Question: I am trying to add a custom dialog with custom buttons, is this possible? If so, how can we do it?

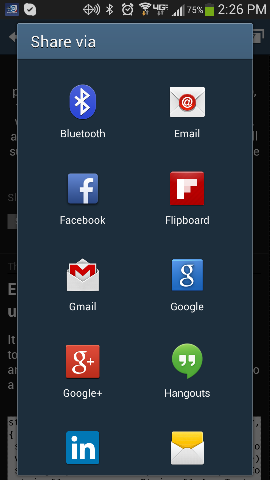
Answer: It certainly is possible. Take a look at 'GridView' you will need to create a custom 'Adapter' to load Images and titles for each of the items in the grid.
I would go something like this about this.
Create a simple class for holding information about each item in the Grid. Let us call it 'GridItem'.
'''
public class GridItem
{
public string Title { get; set; }
public int ImageResourceId { get; set; }
public Action ClickAction { get; set; }
}
'''
'Title' is the title under the Image, 'ImageResoruceId' is the Resource Drawable ID in your project, i.e.: 'Resource.Drawable.googleplus' and 'ClickAction' is the 'Action' to do when the item is clicked.
Now create a Layout for the items in the Grid. 'grid_item.axml'.
'''
<?xml version="1.0" encoding="utf-8"?>
<RelativeLayout xmlns:android="http://schemas.android.com/apk/res/android"
android:layout_width="wrap_content"
android:layout_height="wrap_content">
<TextView
android:id="@+id/grid_item_title"
android:layout_height="wrap_content"
android:layout_width="fill_parent"
android:layout_marginTop="2dp"
android:layout_marginBottom="2dp"
android:layout_alignParentBottom="true"
android:gravity="center_horizontal"
android:layout_centerHorizontal="true" />
<ImageView
android:id="@+id/grid_item_image"
android:layout_above="@+id/grid_item_title"
android:layout_height="fill_parent"
android:layout_width="fill_parent" />
</RelativeLayout>
'''
Now a custom 'Adapter', 'GridAdapter'.
'''
public class GridAdapter : BaseAdapter<GridItem>
{
private readonly IList<GridItem> _items;
private readonly Context _context;
public GridAdapter(Context context, IList<GridItem> items)
{
_context = context;
_items = items;
}
public override long GetItemId(int position)
{
return position;
}
public override View GetView(int position, View convertView, ViewGroup parent)
{
var item = _items[position];
var view = convertView;
if (view == null)
{
var inflater = LayoutInflater.FromContext(_context);
view = inflater.Inflate(Resource.Layout.grid_item, parent, false);
view.Clickable = true;
view.Click += (s, a) => item.ClickAction.Invoke();
}
var image = view.FindViewById<ImageView>(Resource.Id.grid_item_image);
var title = view.FindViewById<TextView>(Resource.Id.grid_item_title);
title.Text = item.Title;
image.SetImageResource(item.ImageResourceId);
return view;
}
public override int Count
{
get { return _items.Count; }
}
public override GridItem this[int position]
{
get { return _items[position]; }
}
}
'''
And a Layout for the 'GridView' itself, 'CustomGridViewDialog.axml'.
'''
<GridView
android:id="@+id/gridview"
android:layout_width="fill_parent"
android:layout_height="fill_parent"
android:numColumns="2"
android:verticalSpacing="10dp"
android:horizontalSpacing="10dp"
android:stretchMode="columnWidth"
android:gravity="center"/>
'''
Then when creating your 'Dialog' you would have code somewhat like this:
'''
var customView = LayoutInflater.Inflate (Resource.Layout.CustomGridViewDialog, null);
var items = new List<GridItem>
{
new GridItem
{
Title = "Google",
ItemResourceId = Resource.Drawable.google,
ClickAction = () => { Google(); }
},
...
};
(customView.FindViewById<GridView>(Resource.Id.gridview)).Adapter = new GridAdapter(this, items);
var builder = new AlertDialog.Builder(this);
builder.SetTitle("Share");
builder.SetView(customView);
'''
And that should be it.